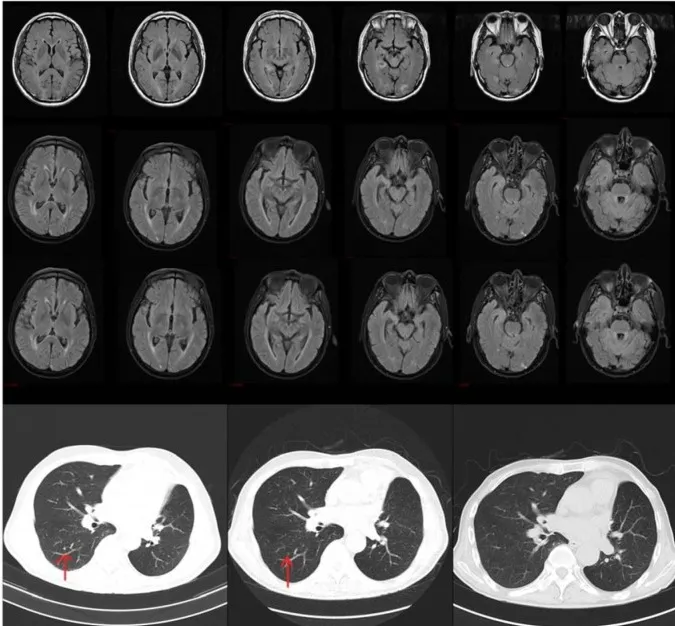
Clinical images of Case 5. (A1) Brain MRI showed multiple nodules in the brain, and metastatic tumor was considered; (A2) Brain MRI showed more ischemic foci and lacunar infarction in the bilateral frontal and parietal lobes and demyelination after 3 months of EGFR-TKI therapy; (A3) Brain MRI showed shrinking metastatic tumor in the brain, more and more ischemic foci and lacunar infarction in the bilateral frontal and parietal lobes, and demyelination after 6 months of EGFR-TKI therapy; (B) Chest CT with contrast of patient 5 showed the gradual disappearance of pulmonary nodules after EGFR-TKI treatment.
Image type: radiology (mri)